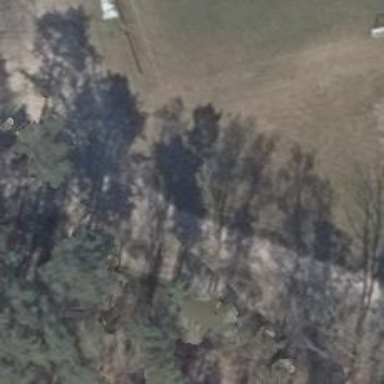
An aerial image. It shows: Driveway.